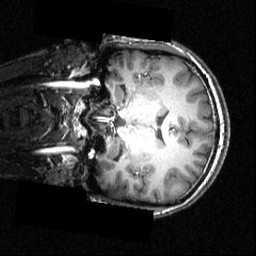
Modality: T1w
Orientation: coronal
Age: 18
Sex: male
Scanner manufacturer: siemens
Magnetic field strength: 3.951 T
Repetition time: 1.5 s
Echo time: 0.00335 s